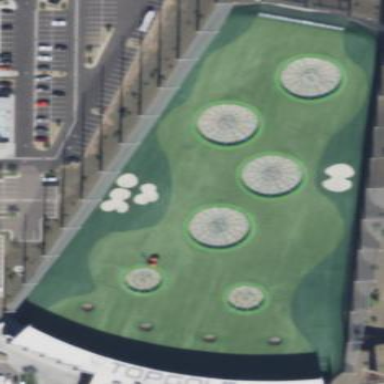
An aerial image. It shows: Grassy area designated as driving range for golf.